九年级 · 变换几何
如图是一个旋转对称图形, 以 $O$ 为旋转中心, 将下列哪一个角作为旋转角旋转, 能使旋转后的图形与原图形重合（）
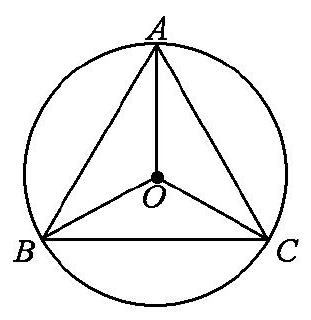
A. $60^{\circ}$   B. $90^{\circ}$   C. $120^{\circ}$   D. $180^{\circ}$
答案: C